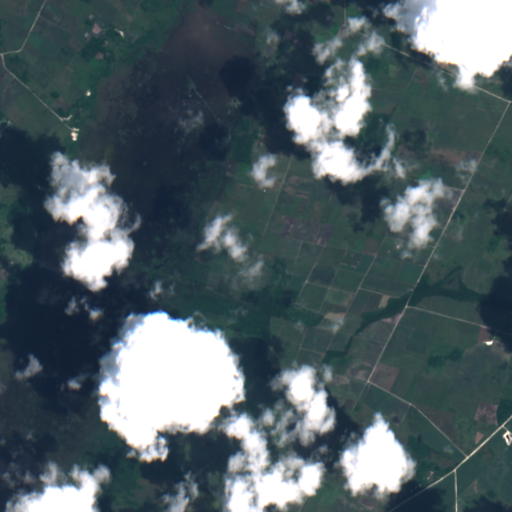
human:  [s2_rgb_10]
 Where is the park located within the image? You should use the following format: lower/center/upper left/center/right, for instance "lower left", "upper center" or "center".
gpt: The park is located in the upper right of the image.
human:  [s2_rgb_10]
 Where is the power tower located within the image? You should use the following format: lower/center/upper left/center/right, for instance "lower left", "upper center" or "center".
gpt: The power tower is located in the upper left of the image.
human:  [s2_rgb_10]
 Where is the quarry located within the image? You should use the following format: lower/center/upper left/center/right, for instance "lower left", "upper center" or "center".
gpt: The quarry is located in the upper left of the image.
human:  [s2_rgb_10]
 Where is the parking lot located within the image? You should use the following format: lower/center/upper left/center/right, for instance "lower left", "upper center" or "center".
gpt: There is no parking lot in the image.